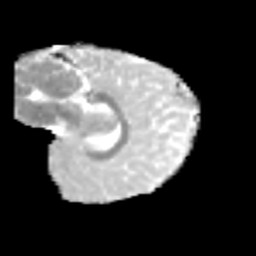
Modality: MD
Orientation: sagittal
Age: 10
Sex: female
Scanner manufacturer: siemens
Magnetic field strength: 3 T
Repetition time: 3.8 s
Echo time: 0.07 s